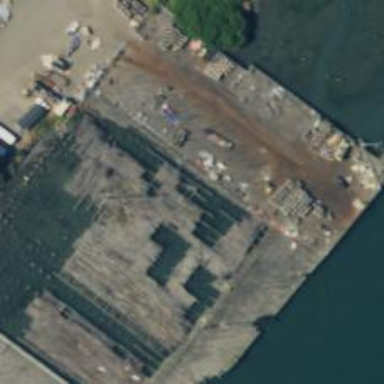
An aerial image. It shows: Pier that has been ruined.